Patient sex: F
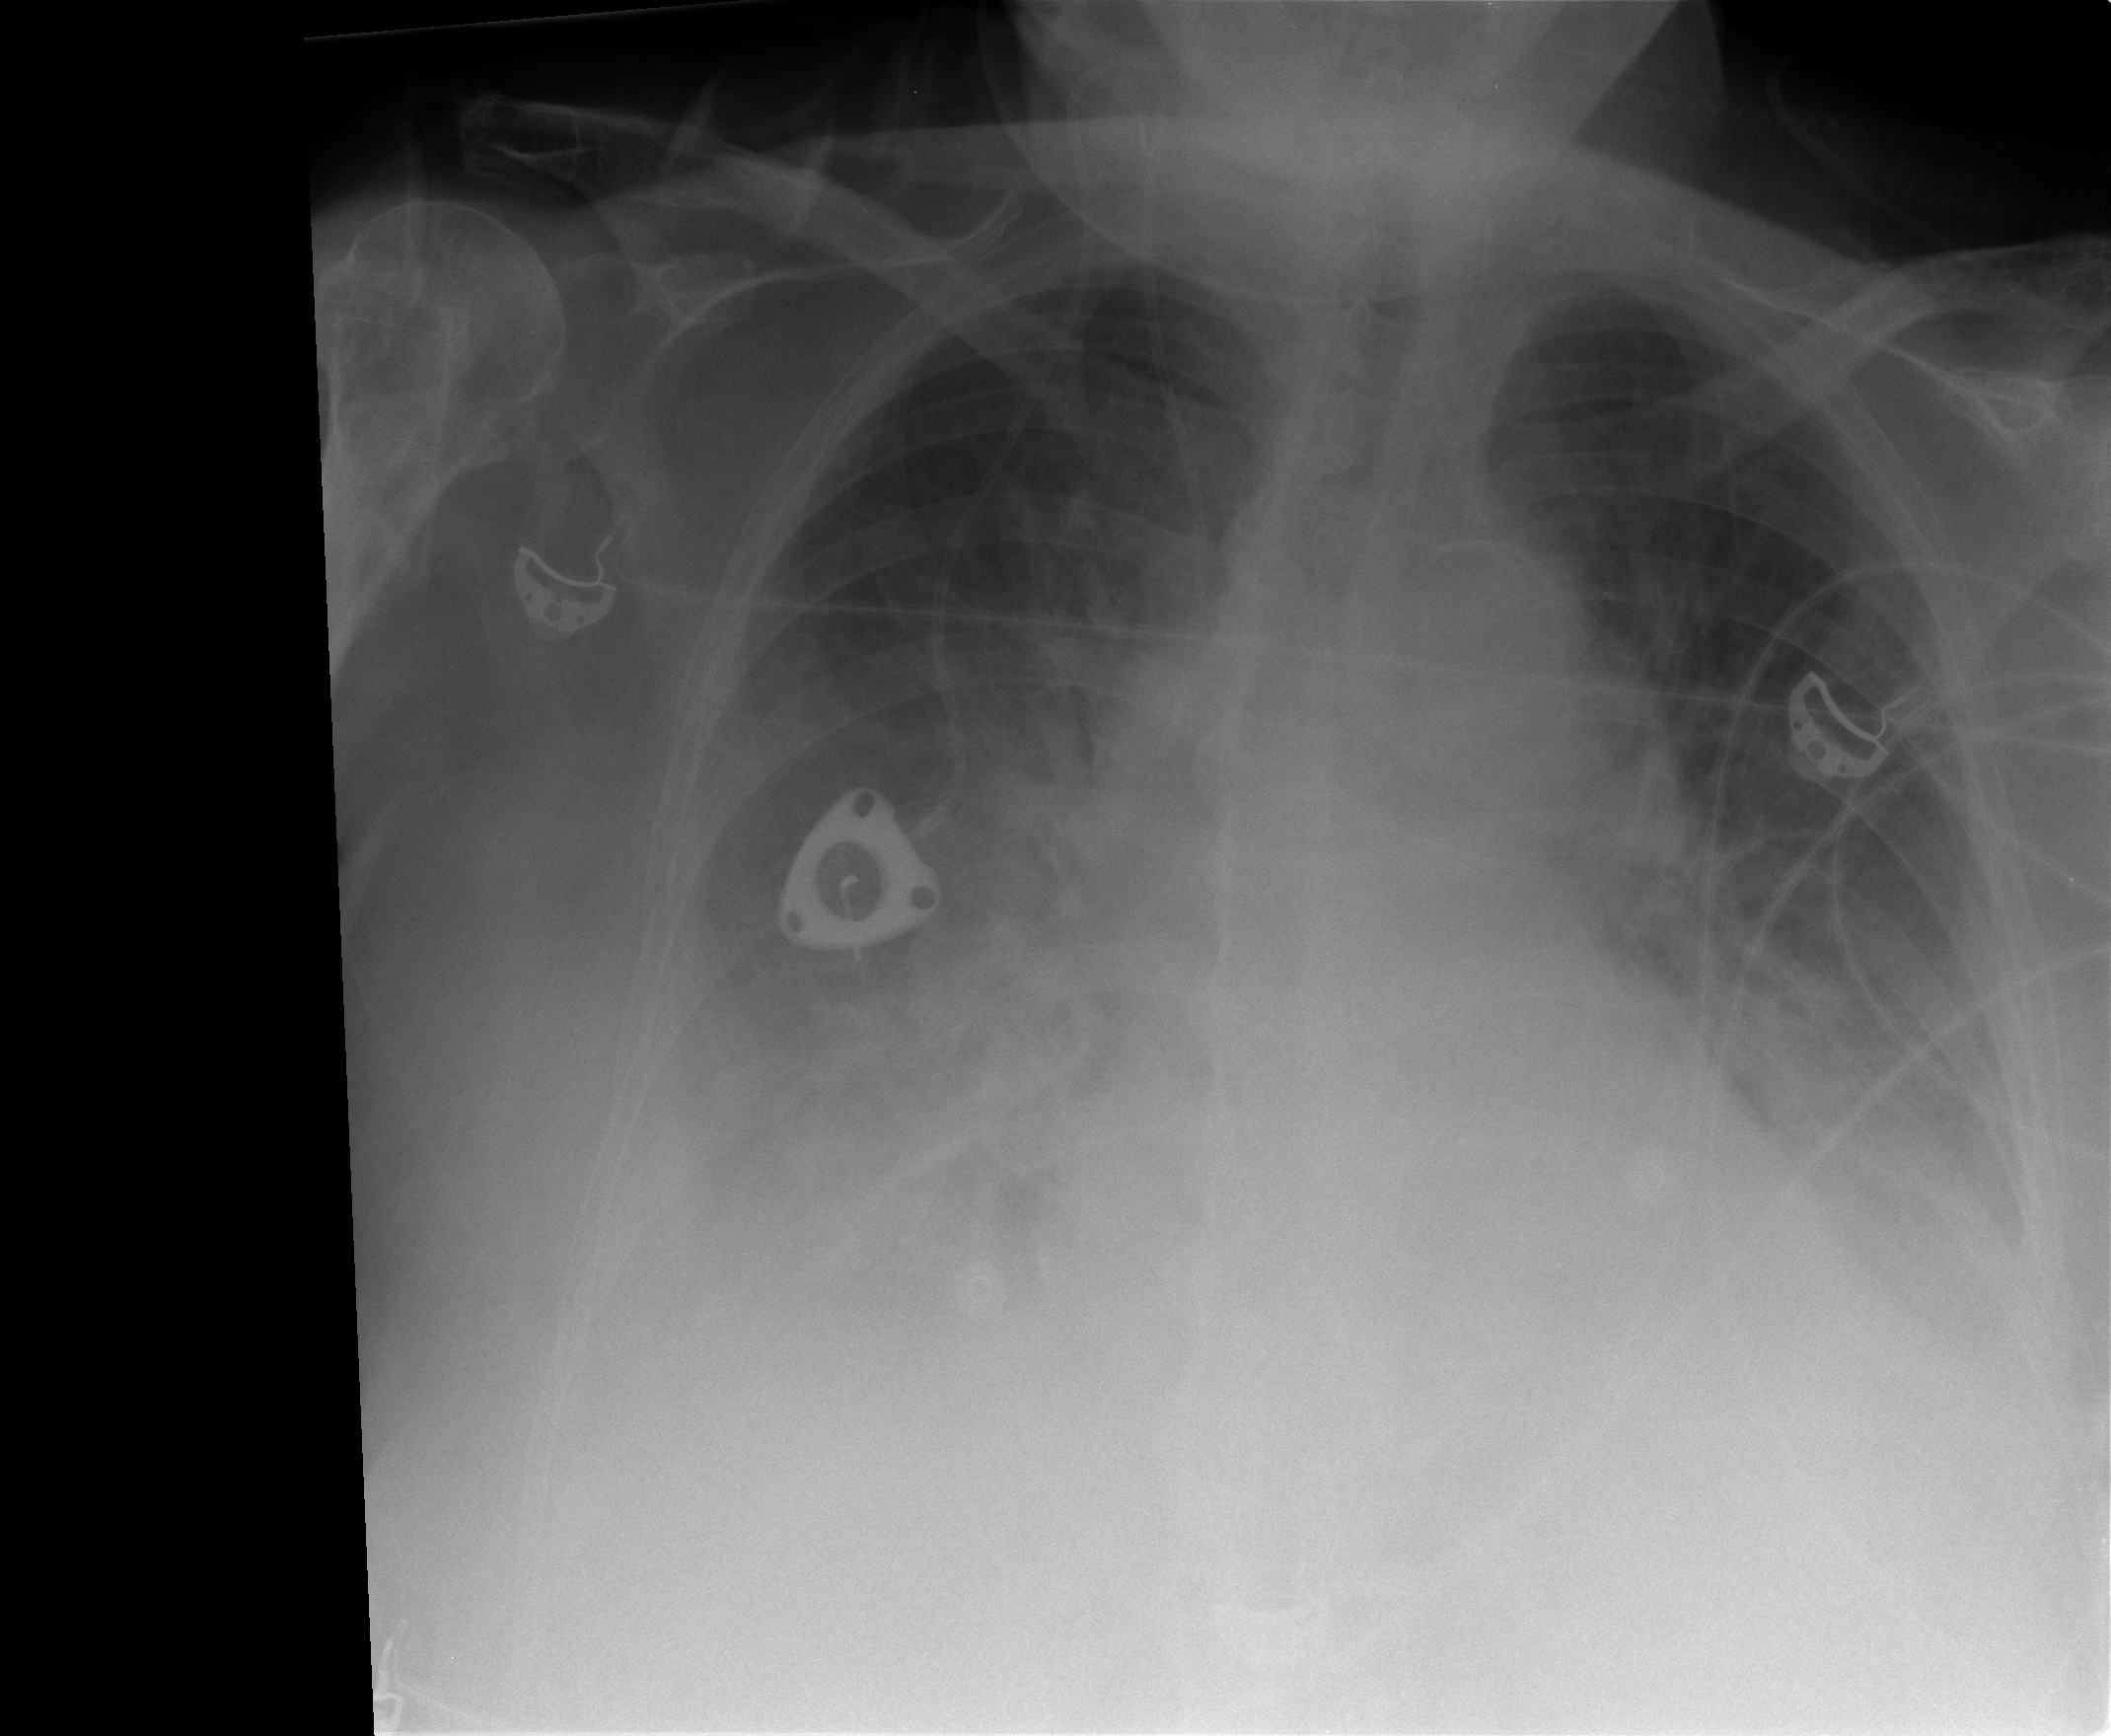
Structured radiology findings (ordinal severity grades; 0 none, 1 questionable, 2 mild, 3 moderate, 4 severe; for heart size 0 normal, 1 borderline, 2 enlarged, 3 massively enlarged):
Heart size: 2
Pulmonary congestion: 3
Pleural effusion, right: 3
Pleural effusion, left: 2
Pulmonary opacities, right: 3
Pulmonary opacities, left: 2
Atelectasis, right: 3
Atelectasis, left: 3